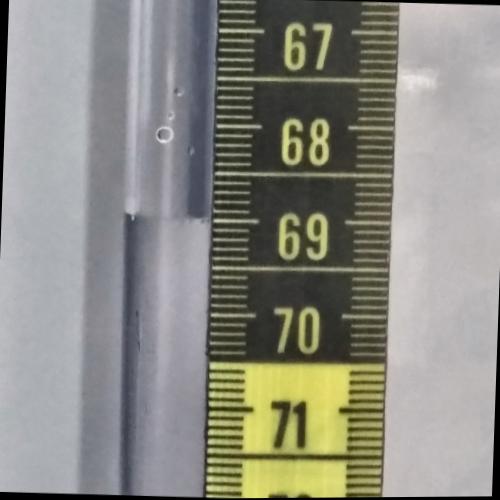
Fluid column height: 69.0 cm